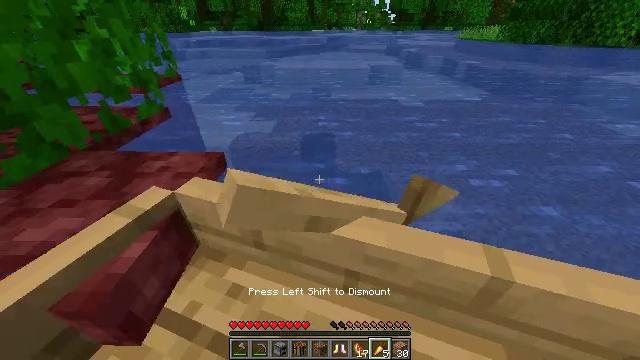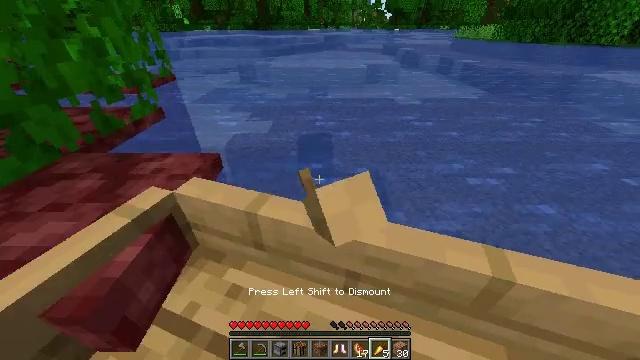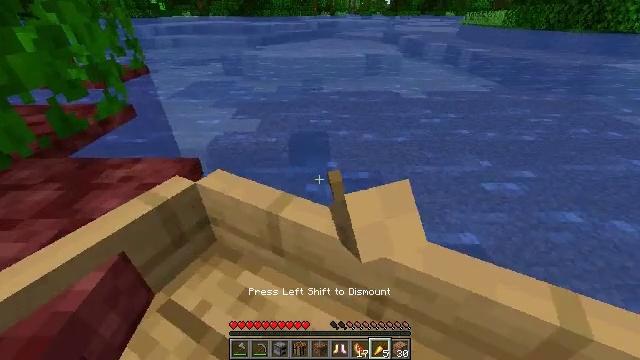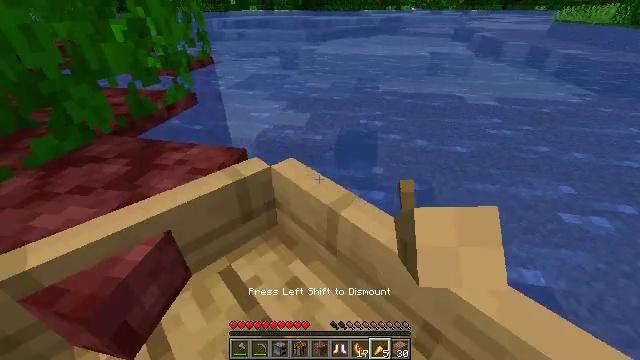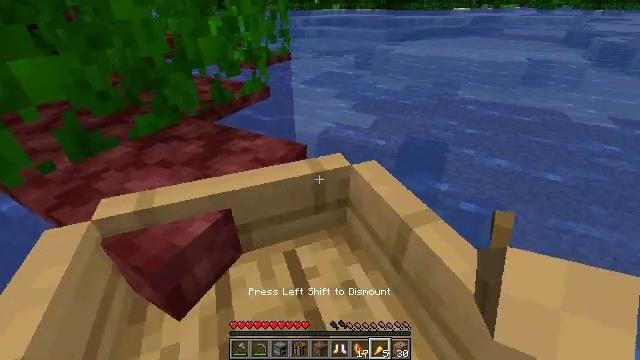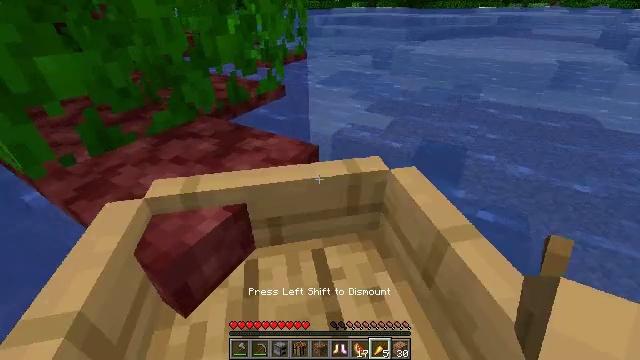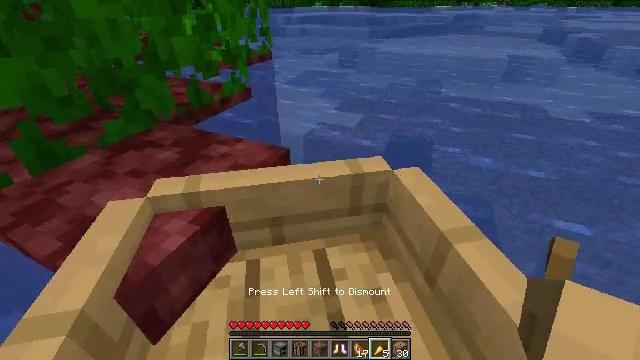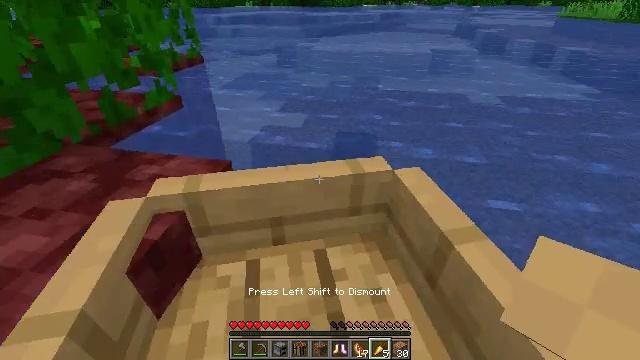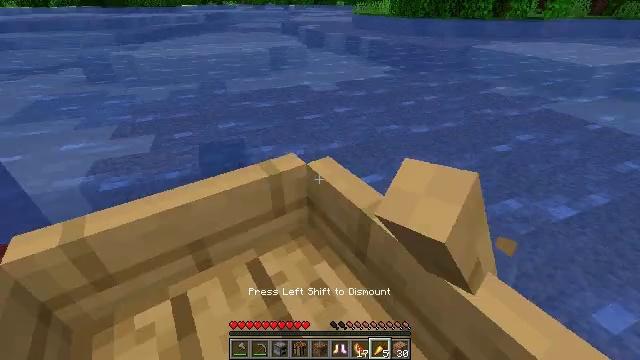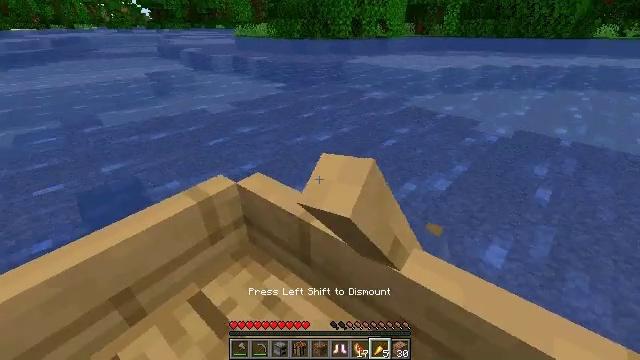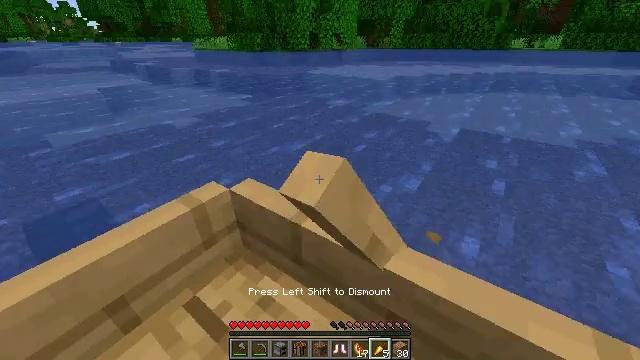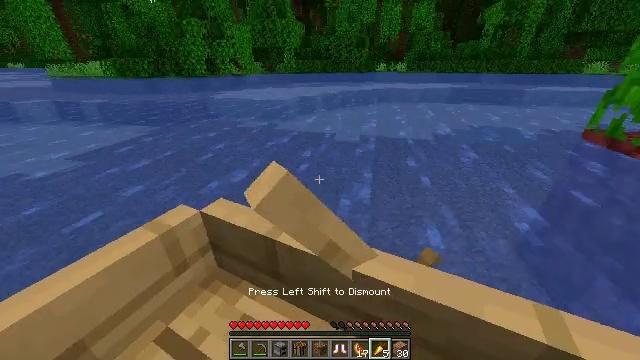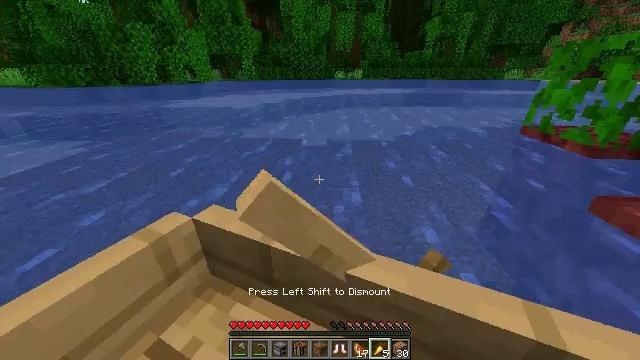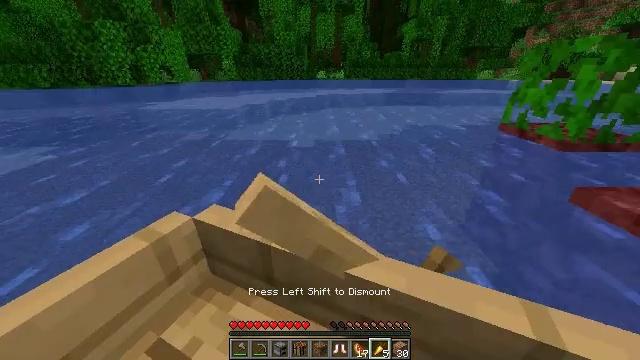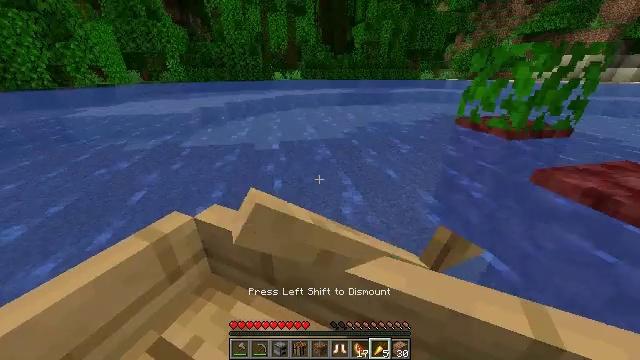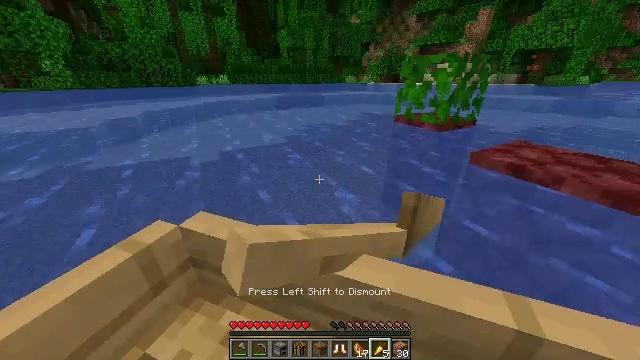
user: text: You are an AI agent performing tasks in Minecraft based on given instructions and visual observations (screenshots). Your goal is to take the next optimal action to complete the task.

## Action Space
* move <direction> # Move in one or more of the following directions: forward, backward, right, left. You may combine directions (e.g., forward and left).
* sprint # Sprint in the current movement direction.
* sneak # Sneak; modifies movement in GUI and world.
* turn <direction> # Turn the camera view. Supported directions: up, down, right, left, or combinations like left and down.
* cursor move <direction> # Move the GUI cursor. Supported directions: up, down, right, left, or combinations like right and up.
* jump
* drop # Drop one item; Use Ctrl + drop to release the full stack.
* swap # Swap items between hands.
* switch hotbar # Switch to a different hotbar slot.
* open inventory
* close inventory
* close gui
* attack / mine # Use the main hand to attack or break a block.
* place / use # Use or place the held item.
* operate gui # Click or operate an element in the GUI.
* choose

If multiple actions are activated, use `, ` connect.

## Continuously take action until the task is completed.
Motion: motion action
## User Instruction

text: Break the melon to get slices.
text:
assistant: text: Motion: move right
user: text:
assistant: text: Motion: move right, turn left
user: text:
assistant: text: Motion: move right, turn left
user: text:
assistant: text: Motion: move right, turn left
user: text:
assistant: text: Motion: move right, turn left
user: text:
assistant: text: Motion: move forward and move right
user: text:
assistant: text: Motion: move forward and move right
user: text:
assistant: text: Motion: move forward and move right, sprint, turn right
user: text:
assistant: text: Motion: move forward and move right, sprint, turn right and up
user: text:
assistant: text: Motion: move forward and move right, sprint, turn right
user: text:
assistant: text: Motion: move forward and move right, sprint, turn right and up
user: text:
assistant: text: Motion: move forward and move right, sprint, turn right and up
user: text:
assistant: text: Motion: move forward and move right, sprint
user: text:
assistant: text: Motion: move forward and move right, sprint
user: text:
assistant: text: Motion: move forward, sprint, turn right
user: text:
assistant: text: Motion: move forward, sprint, turn right and up
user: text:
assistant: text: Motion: move forward and move right, sprint, turn right and up
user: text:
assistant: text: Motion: move forward and move right, sprint, turn right and up
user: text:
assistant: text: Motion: move forward and move right, sprint
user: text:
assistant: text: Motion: move forward and move right, sprint
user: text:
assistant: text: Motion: move forward and move right, sprint
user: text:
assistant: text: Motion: move forward and move right, sprint, turn left
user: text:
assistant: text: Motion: move forward, sprint, turn left and up
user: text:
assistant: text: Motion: move forward, sprint, turn left
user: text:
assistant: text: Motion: move forward, sprint
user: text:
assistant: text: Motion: move forward, sprint
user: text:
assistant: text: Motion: move forward, sprint
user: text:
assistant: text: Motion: move forward, sprint, turn left
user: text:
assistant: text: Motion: move forward, sprint, turn left
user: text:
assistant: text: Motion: move forward, sprint, turn left